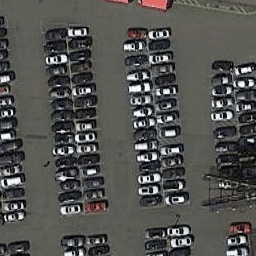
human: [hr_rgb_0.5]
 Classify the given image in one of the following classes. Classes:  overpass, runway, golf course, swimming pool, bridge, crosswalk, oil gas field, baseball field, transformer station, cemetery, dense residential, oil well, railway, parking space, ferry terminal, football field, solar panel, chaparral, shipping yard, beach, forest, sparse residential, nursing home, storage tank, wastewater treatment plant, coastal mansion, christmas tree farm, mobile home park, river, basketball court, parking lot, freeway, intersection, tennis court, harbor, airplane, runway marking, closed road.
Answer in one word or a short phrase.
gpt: parking lot